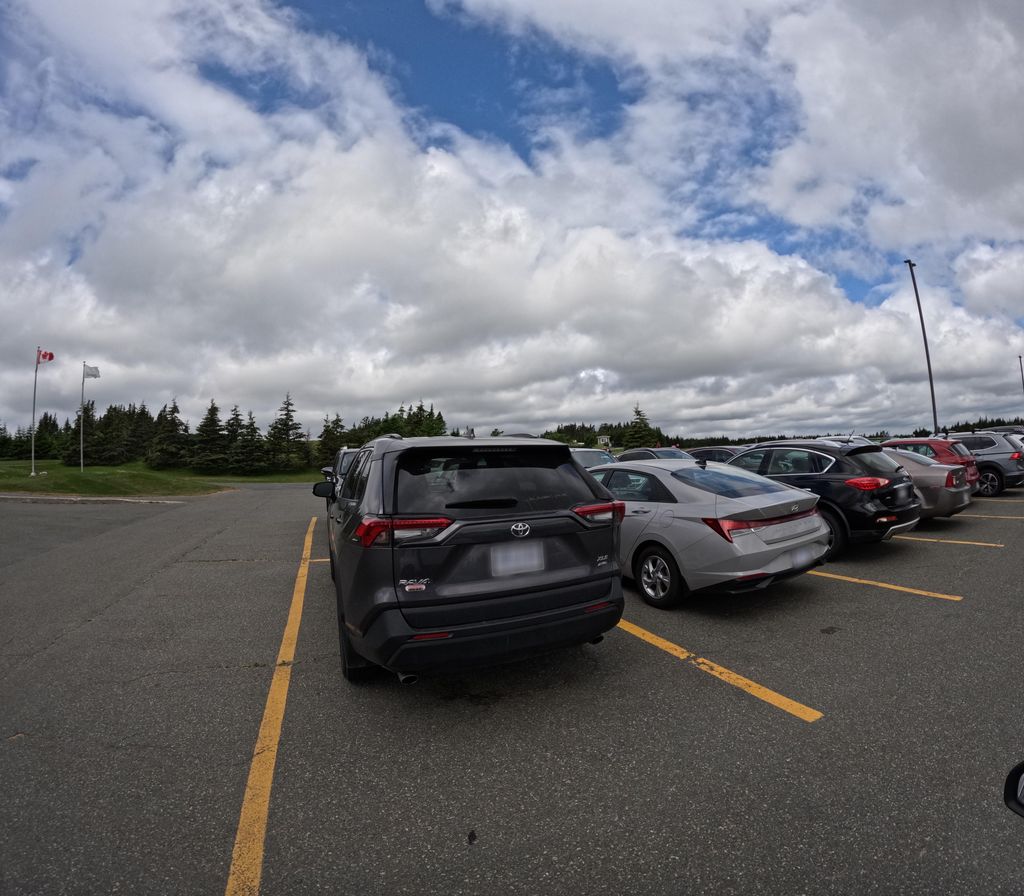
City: st_johns